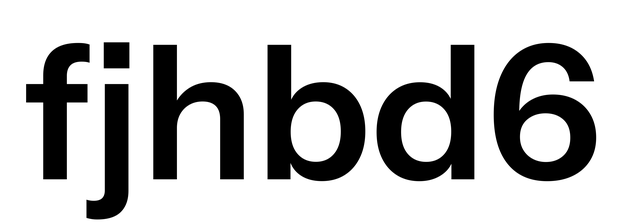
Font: InstrumentSans_SemiBold